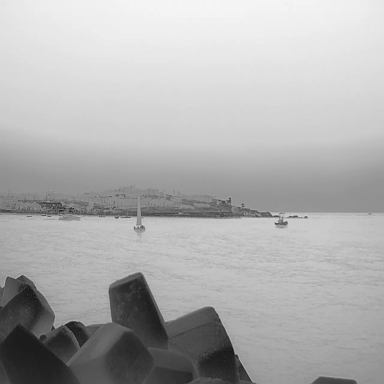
There are three objects shown in the infrared image, including a canoe, a sailboat, and a bulk_carrier.